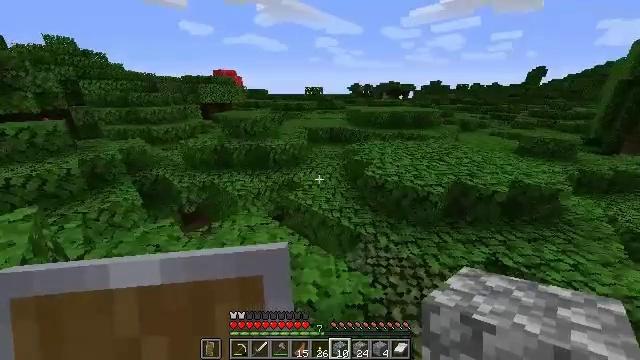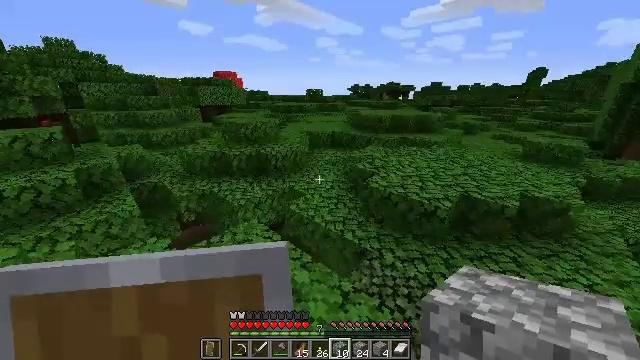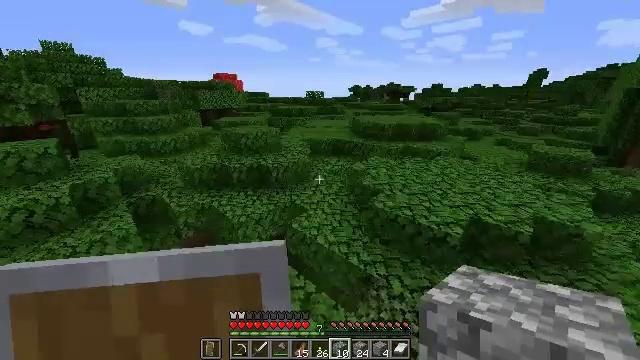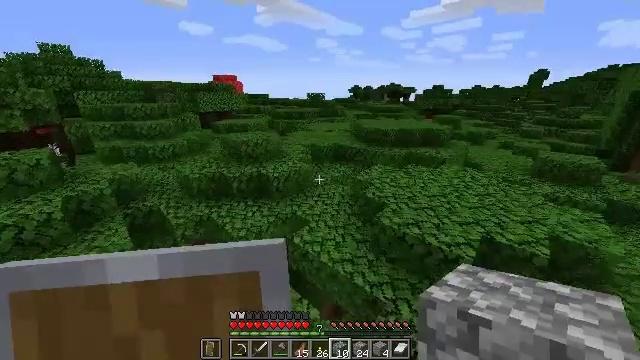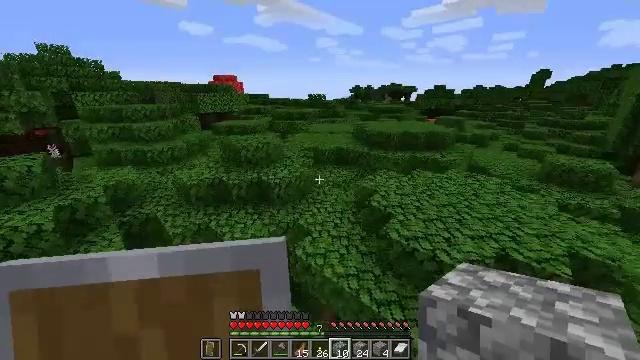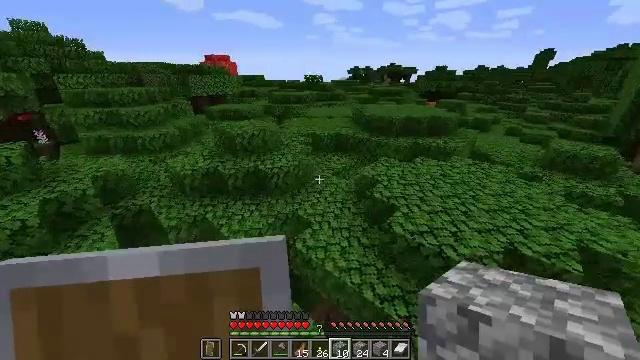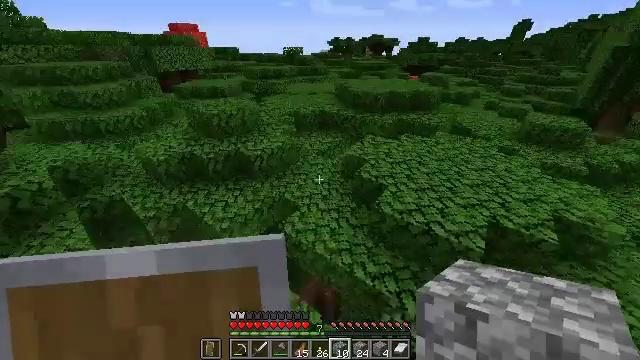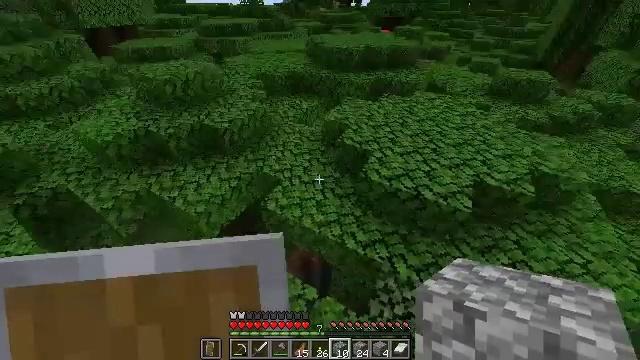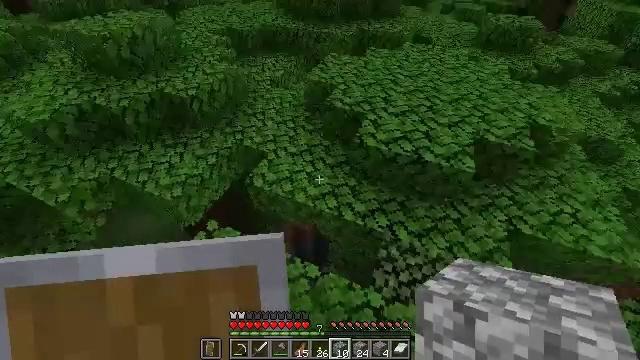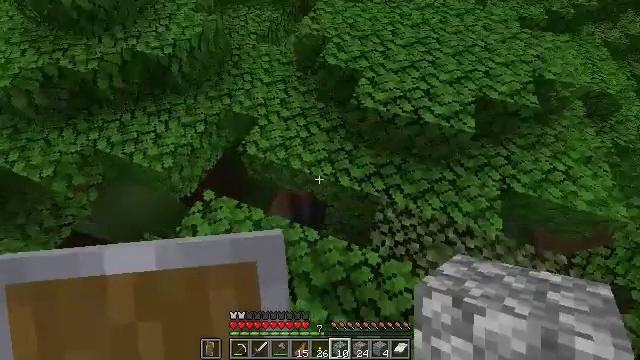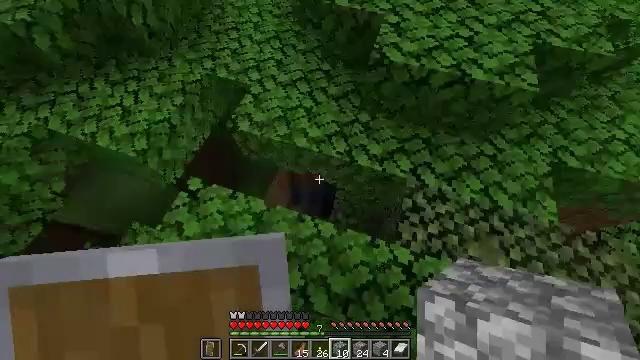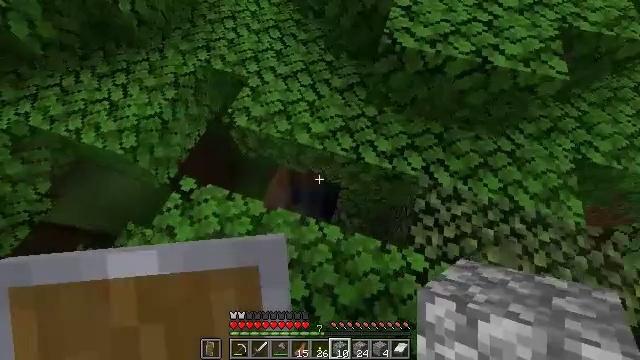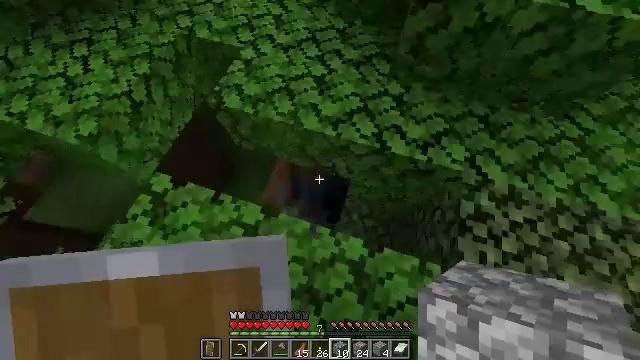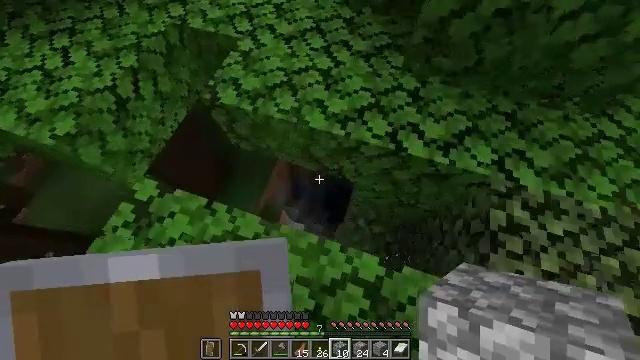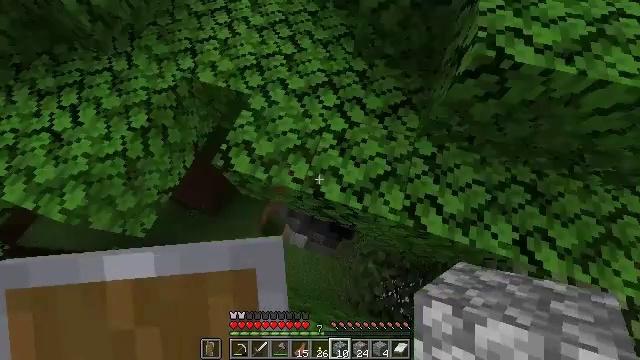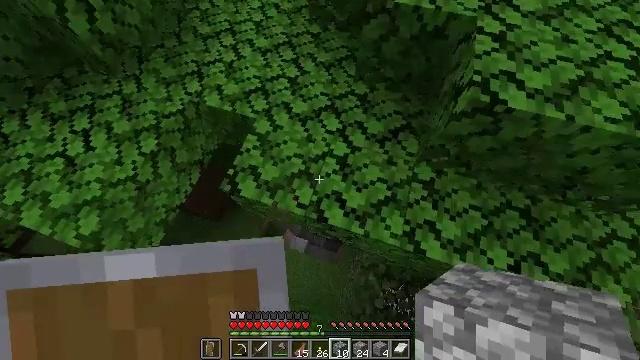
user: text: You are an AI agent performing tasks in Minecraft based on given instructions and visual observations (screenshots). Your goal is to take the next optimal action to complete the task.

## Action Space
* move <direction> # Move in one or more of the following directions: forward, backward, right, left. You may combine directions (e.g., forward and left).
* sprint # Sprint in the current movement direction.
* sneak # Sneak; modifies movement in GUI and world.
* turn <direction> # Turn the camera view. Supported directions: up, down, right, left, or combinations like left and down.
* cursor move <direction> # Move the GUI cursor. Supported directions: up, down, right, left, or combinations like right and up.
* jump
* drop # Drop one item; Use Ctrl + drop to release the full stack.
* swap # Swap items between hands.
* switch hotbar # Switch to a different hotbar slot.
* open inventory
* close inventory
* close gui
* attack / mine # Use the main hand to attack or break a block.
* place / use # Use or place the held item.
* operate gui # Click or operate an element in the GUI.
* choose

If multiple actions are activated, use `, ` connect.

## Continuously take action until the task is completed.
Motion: motion action
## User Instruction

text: Gather dark oak leaves from the canopy.
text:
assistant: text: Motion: move forward, jump
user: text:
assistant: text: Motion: move forward, jump
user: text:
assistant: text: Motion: move forward, jump
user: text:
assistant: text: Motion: move forward, jump
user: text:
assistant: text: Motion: move forward and move left, turn down
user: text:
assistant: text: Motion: move forward and move left, turn right and down
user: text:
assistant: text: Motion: move forward, turn right and down, jump
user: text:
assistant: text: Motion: move forward, turn right and down, jump
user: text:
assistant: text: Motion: move forward, turn right and down, jump
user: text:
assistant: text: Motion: move forward, turn right and down, jump
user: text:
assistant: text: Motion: move forward, jump
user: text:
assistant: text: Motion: move forward, turn down, jump
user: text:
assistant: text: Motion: move forward, jump
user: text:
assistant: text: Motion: move forward, jump
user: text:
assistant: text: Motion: move forward, jump
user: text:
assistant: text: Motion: move forward, jump
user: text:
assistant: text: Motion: move forward, turn left and up, jump
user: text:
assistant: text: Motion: move forward, turn left and up, jump
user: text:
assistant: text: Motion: move forward, turn up, jump
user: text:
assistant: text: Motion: move forward, turn left and up, jump
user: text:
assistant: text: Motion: move forward, turn left and up, jump
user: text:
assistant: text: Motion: move forward, turn left, jump
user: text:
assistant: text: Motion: move forward, jump
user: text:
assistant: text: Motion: move forward, turn left, jump
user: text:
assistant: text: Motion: move forward, turn left
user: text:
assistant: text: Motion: move forward and move left, turn left and down
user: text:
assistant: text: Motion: move forward and move left, turn down
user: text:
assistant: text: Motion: move forward and move left, turn down
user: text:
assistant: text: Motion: move forward and move left, turn down
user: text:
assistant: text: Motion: move forward and move left, turn down